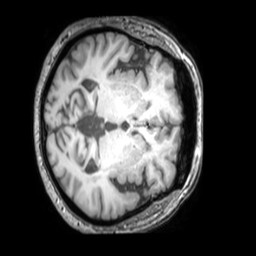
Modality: T1w
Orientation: axial
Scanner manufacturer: philips
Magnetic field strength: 3 T
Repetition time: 0.009904 s
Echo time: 0.004605 s